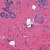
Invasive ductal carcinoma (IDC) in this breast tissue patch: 0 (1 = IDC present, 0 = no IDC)